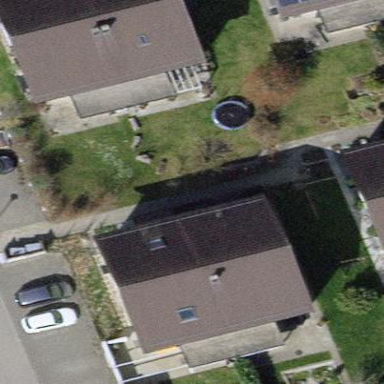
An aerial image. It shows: Semi-detached house with gabled roof.